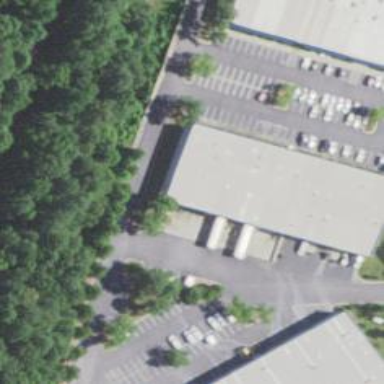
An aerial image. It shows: Commercial building.